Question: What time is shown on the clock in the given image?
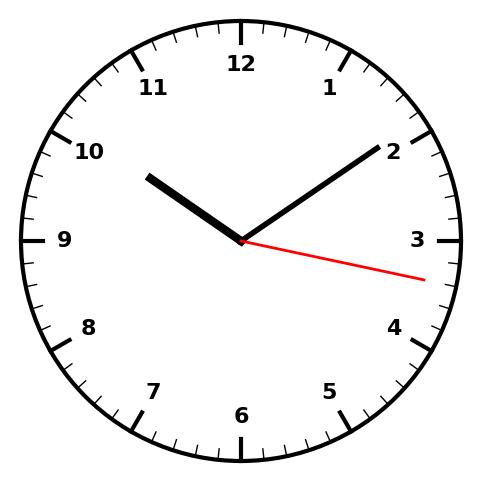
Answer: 10:09:17